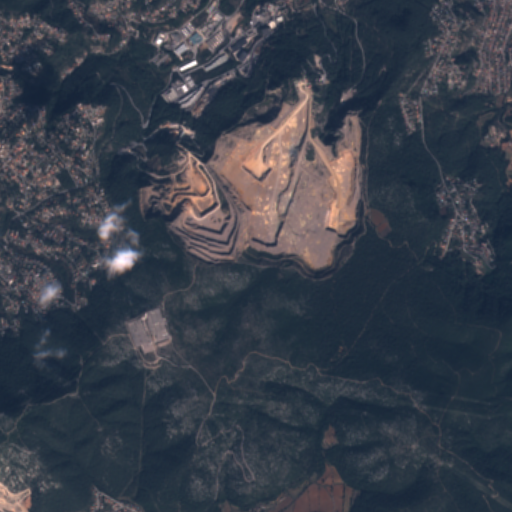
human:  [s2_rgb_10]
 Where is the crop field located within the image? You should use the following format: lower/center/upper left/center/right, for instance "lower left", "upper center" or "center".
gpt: The crop field is located in the lower center of the image.
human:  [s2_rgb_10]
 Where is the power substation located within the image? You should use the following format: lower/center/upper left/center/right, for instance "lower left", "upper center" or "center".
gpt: The power substation is located in the lower left of the image.
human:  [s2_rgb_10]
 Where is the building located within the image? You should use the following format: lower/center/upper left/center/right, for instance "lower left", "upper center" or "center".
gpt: There is no building in the image.